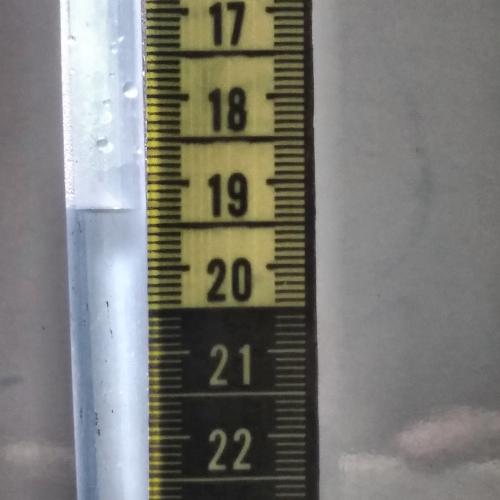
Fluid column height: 19.3 cm